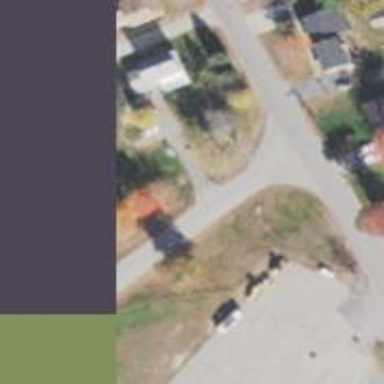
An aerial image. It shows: Residential road with asphalt surface.